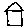
Label: house